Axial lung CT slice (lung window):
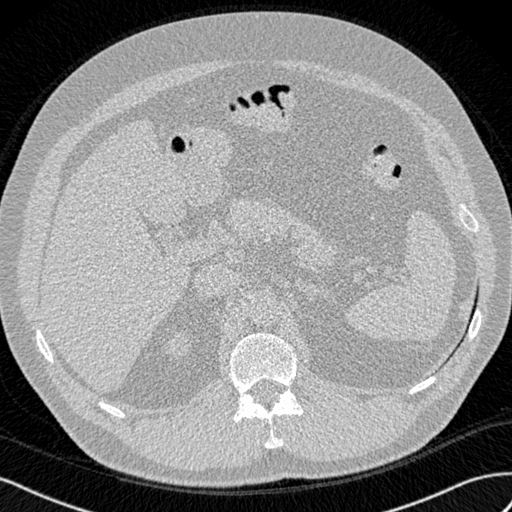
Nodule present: no